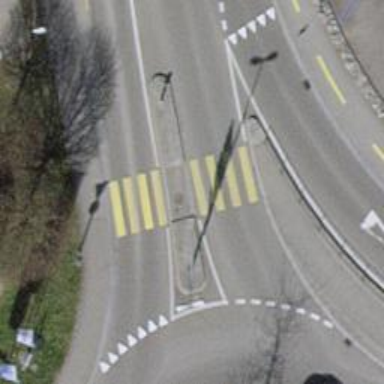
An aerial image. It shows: Uncontrolled zebra crossing on the road.